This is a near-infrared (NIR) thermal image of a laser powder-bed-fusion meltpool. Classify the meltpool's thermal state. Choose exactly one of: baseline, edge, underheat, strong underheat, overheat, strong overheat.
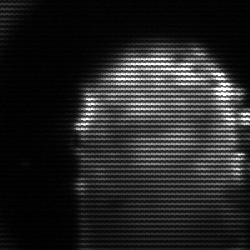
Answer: baseline